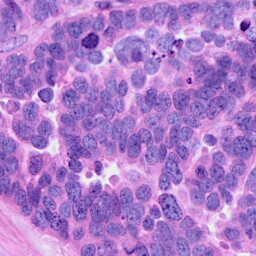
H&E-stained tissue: Ovarian